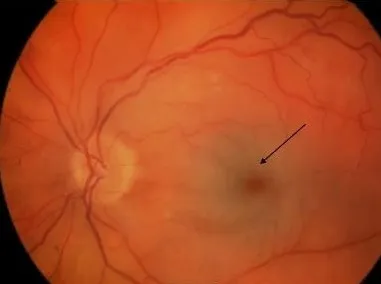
Left eye showing cherry-red spot with retinal pallor typical of central retinal artery occlusion (arrow).
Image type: ophthalmic_imaging (fundus_photograph)